Aerial crown-view tile of a tropical tree (Barro Colorado Island, Panama), acquired 20241216:
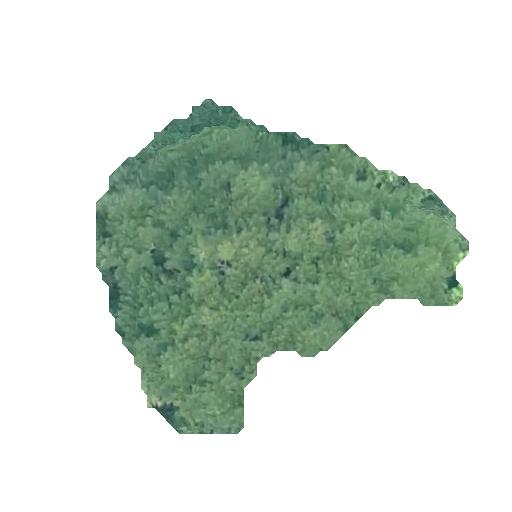
Species: Jacaranda copaia
GBIF accepted scientific name: Jacaranda copaia
Crown area: 108.133 m²